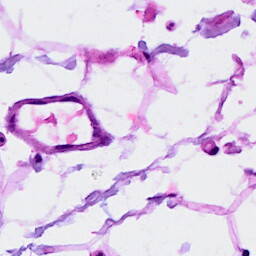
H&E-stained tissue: Breast